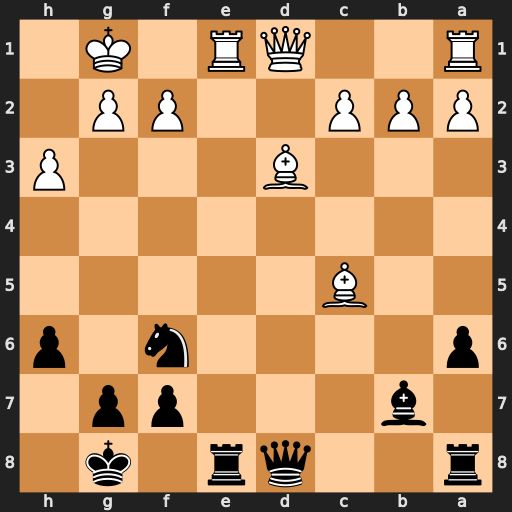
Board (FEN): r2qr1k1/1b3pp1/p4n1p/2B5/8/3B3P/PPP2PP1/R2QR1K1
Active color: b
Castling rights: -
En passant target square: -
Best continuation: Rxe1+ Qxe1 Qd5 f3 Qxc5+